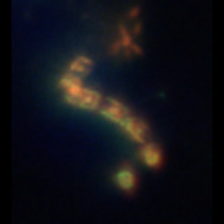
Taxon: Chaetoceros
Group: Diatoms